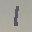
Label: 1